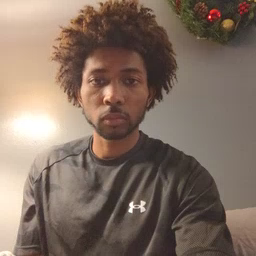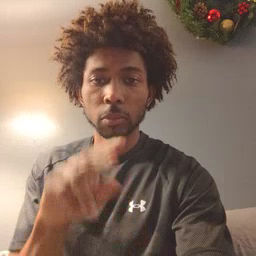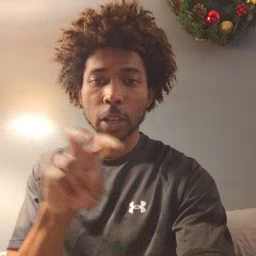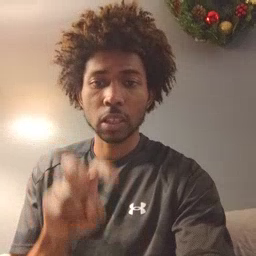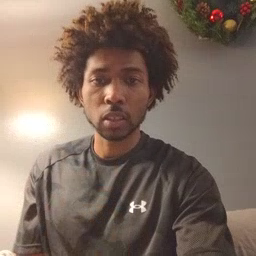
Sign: pizza